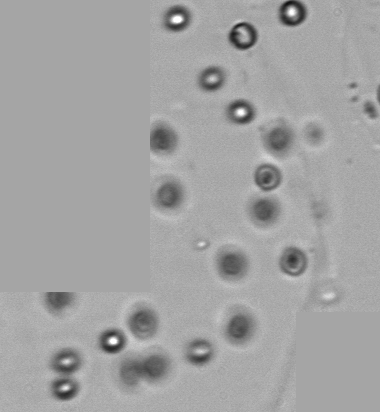
Label: Phaeocystis